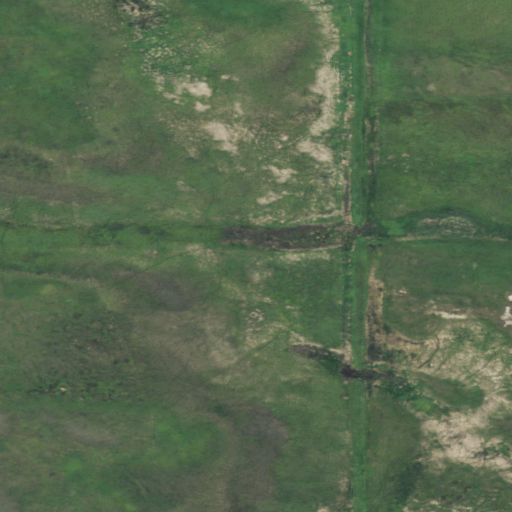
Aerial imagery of valley in North Dakota named Pats Coulee containing herbaceous wetlands and grassland